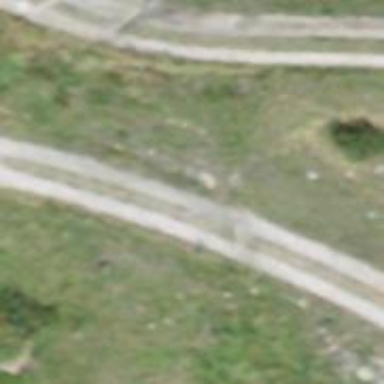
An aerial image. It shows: Track with grade 2 tracktype.